【题型】填空题　【知识点】平面几何　【难度】easy
如图，已知扇形$AOB$，过点$A$作$AD \perp OB$，垂足为点$D$，如果$AD = \dfrac{1}{2}OB = 3$，那么扇形$AOB$的面积为 \underline{\quad\quad\quad\quad}.（结果保留$\pi$）

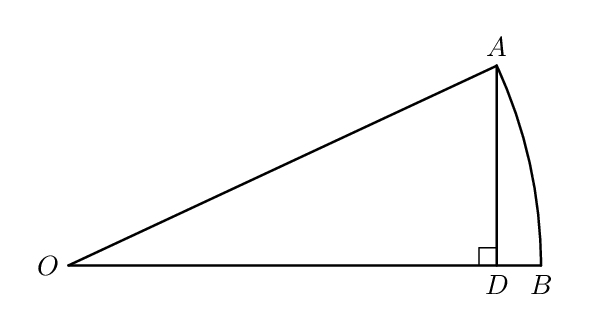
【解答】
\textbf{【答案】} $3\pi$

\textbf{【详解】} 解：$\because AO = OB$，$AD = \dfrac{1}{2}OB = 3$，$AD \perp OB$，

$\therefore \sin\angle O = \dfrac{AD}{OA} = \dfrac{1}{2}$，$OB = 6$，

$\therefore \angle O = 30^\circ$，

$\therefore$ 扇形$AOB$的面积$= \dfrac{30}{360}\pi \cdot 6^2 = 3\pi$，

故答案为$3\pi$.